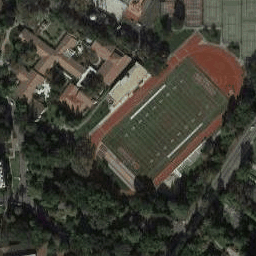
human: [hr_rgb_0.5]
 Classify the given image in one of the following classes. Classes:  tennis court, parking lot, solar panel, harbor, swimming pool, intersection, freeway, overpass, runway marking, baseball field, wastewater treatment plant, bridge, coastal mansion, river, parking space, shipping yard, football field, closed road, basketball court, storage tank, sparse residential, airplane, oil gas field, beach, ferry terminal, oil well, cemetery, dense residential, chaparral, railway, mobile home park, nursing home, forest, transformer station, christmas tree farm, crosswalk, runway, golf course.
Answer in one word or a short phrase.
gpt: football field